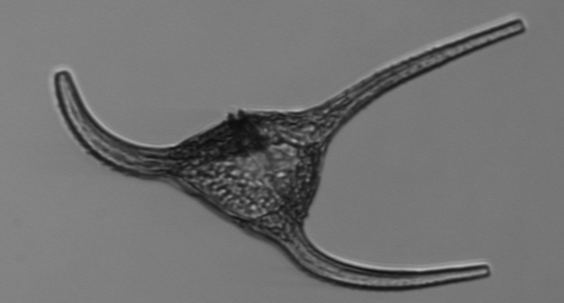
Label: Tripos